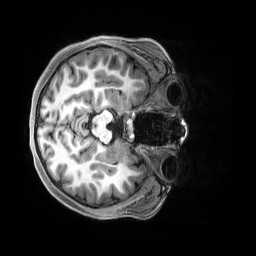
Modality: T1w
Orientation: axial
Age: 19
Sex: female
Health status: healthy
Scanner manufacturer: siemens
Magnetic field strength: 3 T
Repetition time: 2.5 s
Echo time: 0.00222 s